Field crop: maize
Growth stage: 2
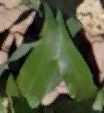
Species: maize